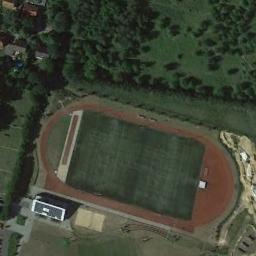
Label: ground_track_field